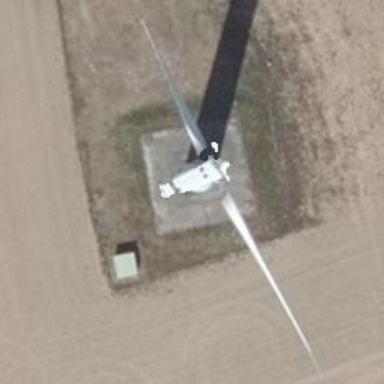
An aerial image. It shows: Wind generator powered by horizontal-axis wind turbine.